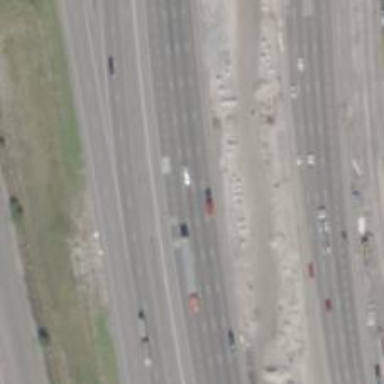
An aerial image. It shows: Asphalt motorway.